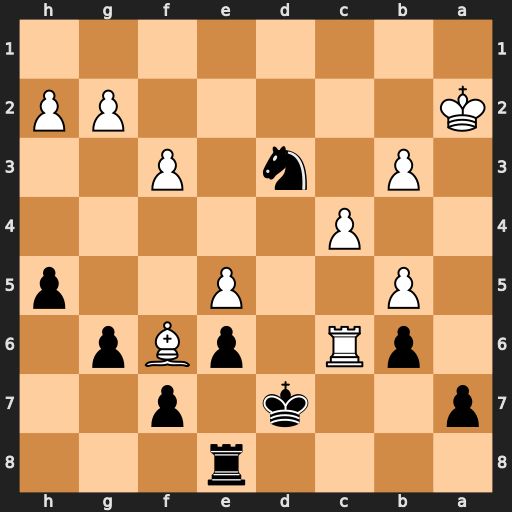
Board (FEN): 4r3/p2k1p2/1pR1pBp1/1P2P2p/2P5/1P1n1P2/K5PP/8
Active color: b
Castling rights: -
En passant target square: -
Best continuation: Nb4+ Ka3 Nxc6